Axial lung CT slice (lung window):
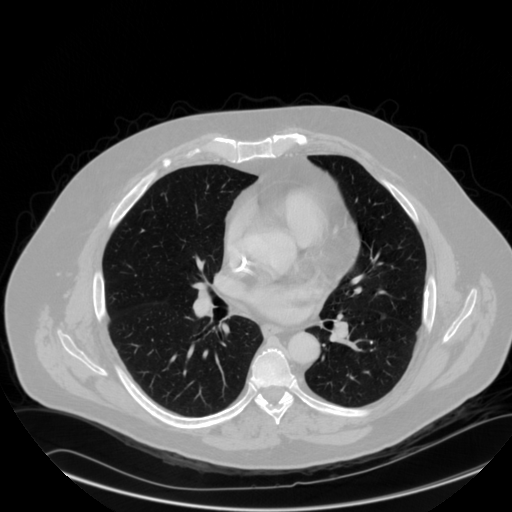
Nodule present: no